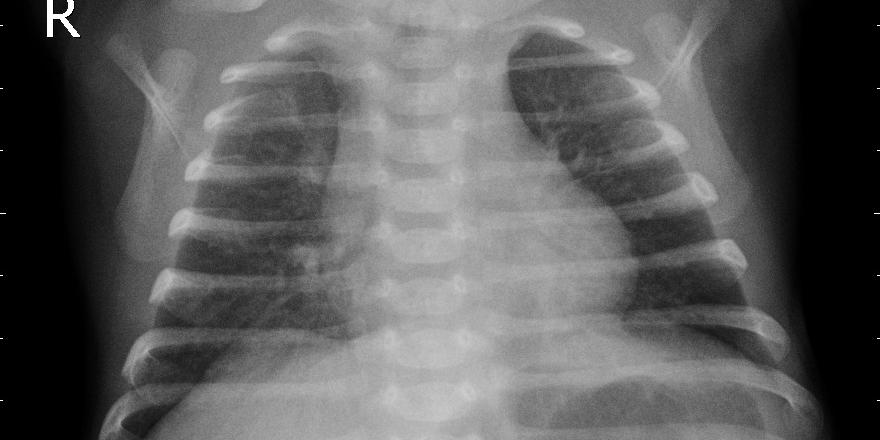
Diagnosis: PNEUMONIA